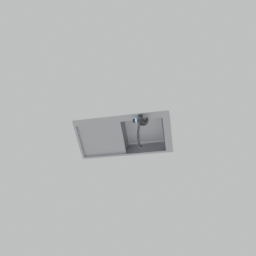
Label: appliances